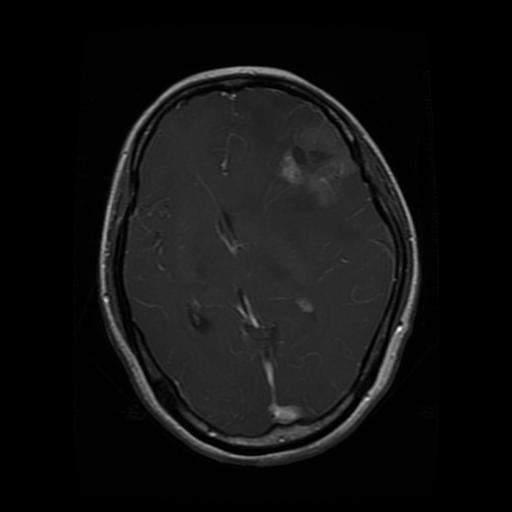
Label: glioma